Aerial crown-view tile of a tropical tree (Barro Colorado Island, Panama), acquired 20250217:
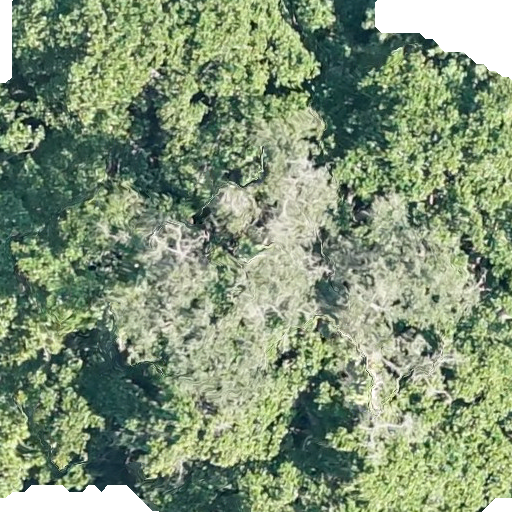
Species: Sloanea terniflora
GBIF accepted scientific name: Sloanea terniflora
Crown area: 418.733 m²